Interaction volume radius: 5 \u00c5
Interaction volume height: 15 \u00c5
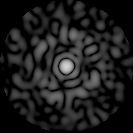
Disorder parameter: 0.8761